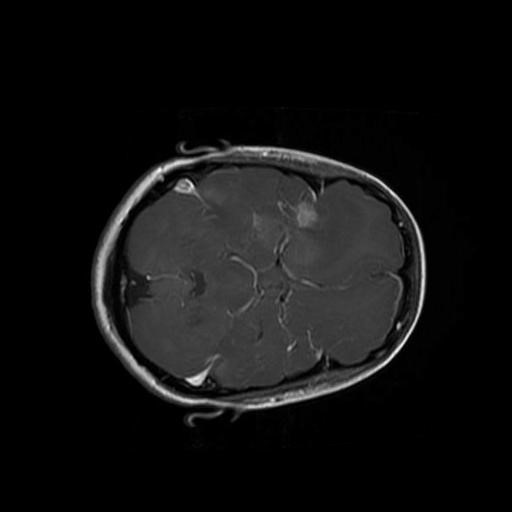
Label: brain_glioma